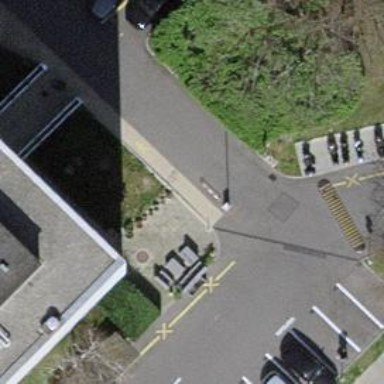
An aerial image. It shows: Lift gate barrier.